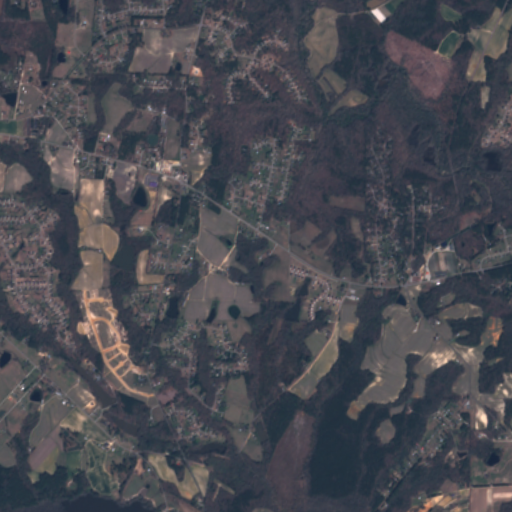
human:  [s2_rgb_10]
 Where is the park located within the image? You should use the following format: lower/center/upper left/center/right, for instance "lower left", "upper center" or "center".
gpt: The park is located in the lower right of the image.
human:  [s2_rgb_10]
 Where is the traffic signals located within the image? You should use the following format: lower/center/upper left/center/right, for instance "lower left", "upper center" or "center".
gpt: The traffic signals is located in the center right of the image.
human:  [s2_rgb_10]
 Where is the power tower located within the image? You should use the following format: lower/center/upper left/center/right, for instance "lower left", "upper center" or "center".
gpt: There is no power tower in the image.